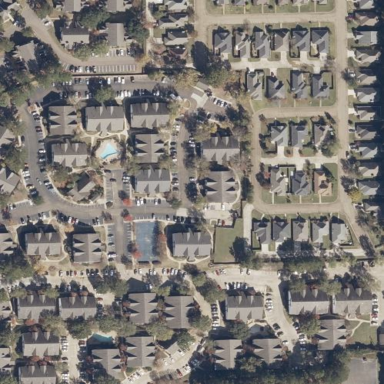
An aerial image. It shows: Residential area with apartments.